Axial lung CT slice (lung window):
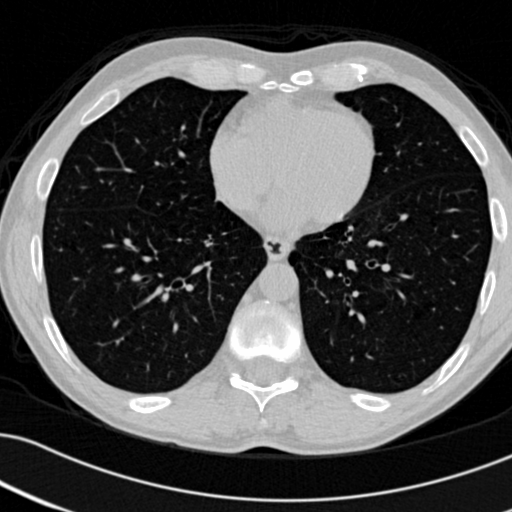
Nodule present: no